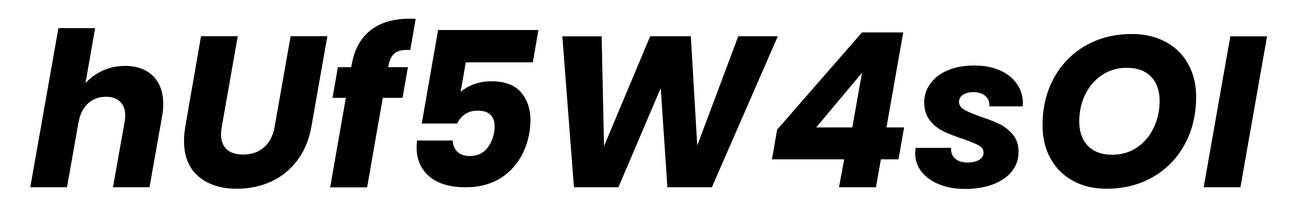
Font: Poppins-BoldItalic